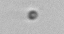
Label: nanoplankton_mix